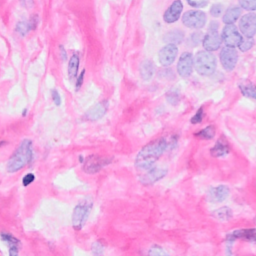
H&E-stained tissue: Breast